Field crop: tomato
Growth stage: 1
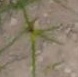
Species: cyperus